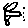
Label: square